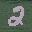
Label: 2